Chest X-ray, PA view. Patient: 31 years old, sex F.
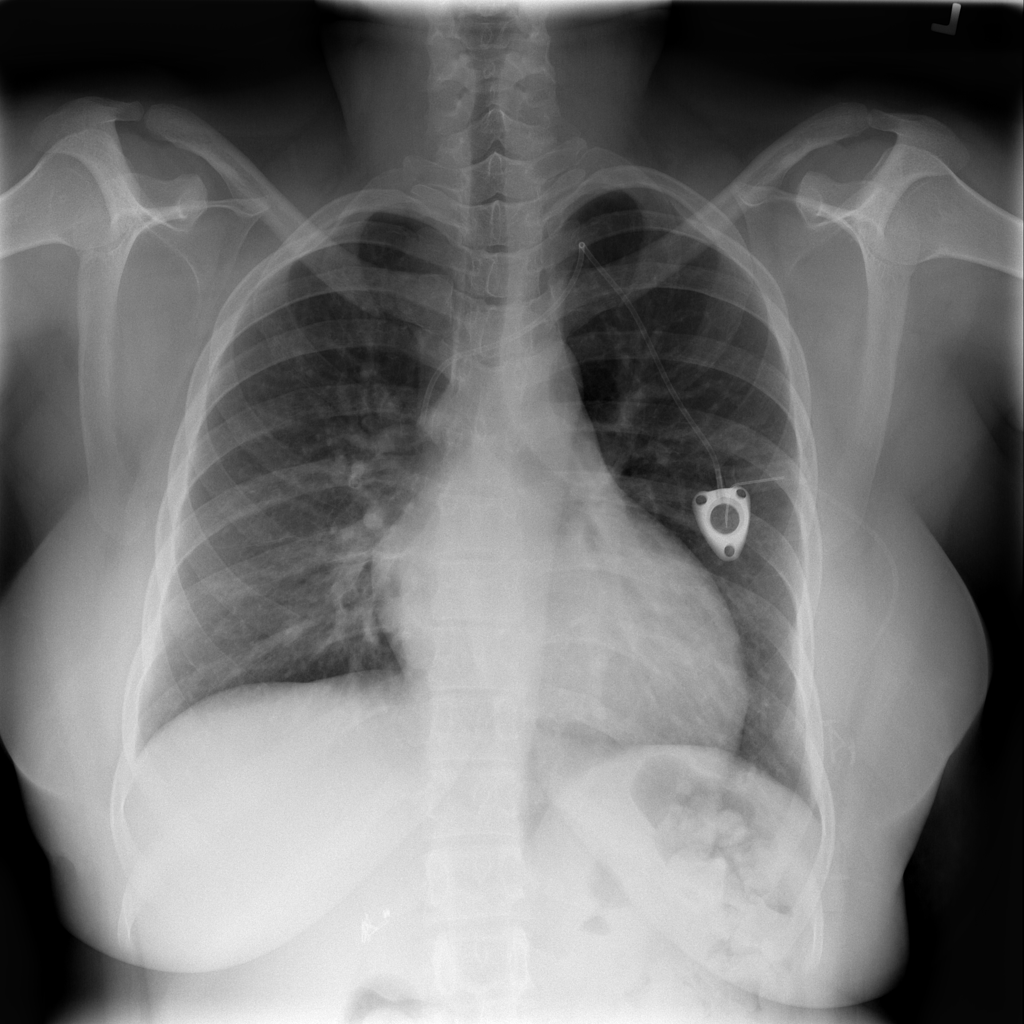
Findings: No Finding